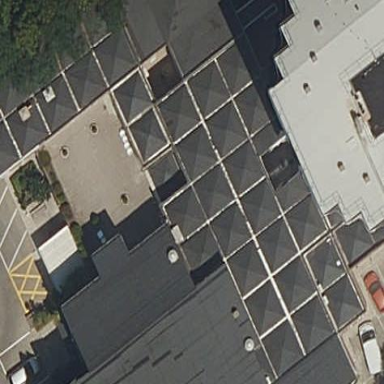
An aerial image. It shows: Dormitory building.